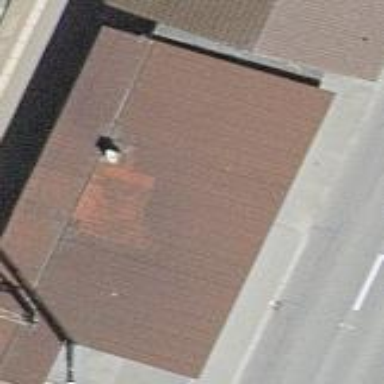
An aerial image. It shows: Barn.